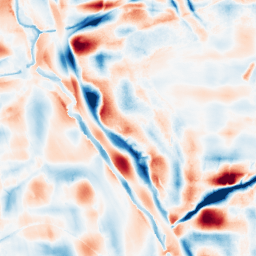
Category: wavelet
Decomposition family: wavelet_dwt
Decomposition parameters: wavelet: coif2
level: 5
Upsampling method: bicubic
Upsampling parameters: scale: 4
Upsampling scale: 4